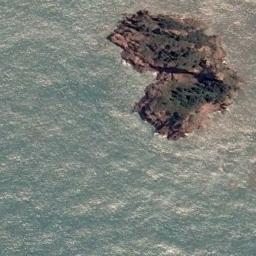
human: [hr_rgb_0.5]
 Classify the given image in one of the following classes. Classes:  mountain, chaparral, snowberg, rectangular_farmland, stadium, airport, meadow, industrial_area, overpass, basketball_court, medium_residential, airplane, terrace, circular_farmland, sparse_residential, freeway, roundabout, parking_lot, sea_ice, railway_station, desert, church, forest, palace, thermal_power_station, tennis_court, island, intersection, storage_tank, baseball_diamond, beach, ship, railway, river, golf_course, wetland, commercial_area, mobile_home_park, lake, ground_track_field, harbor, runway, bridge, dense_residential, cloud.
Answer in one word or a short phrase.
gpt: island